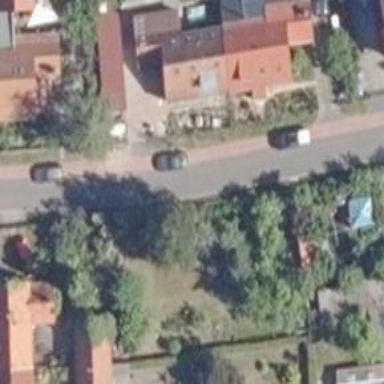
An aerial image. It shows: Asphalt road in residential area.